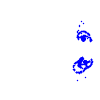
Particle: electron